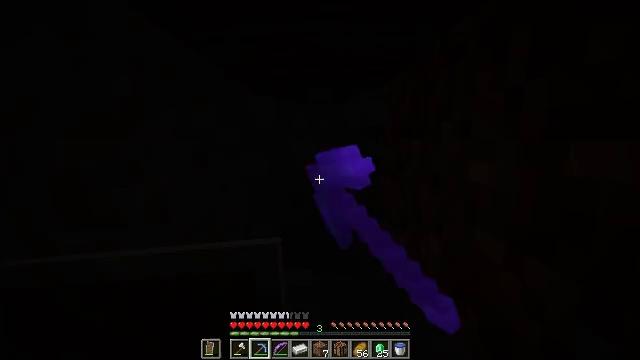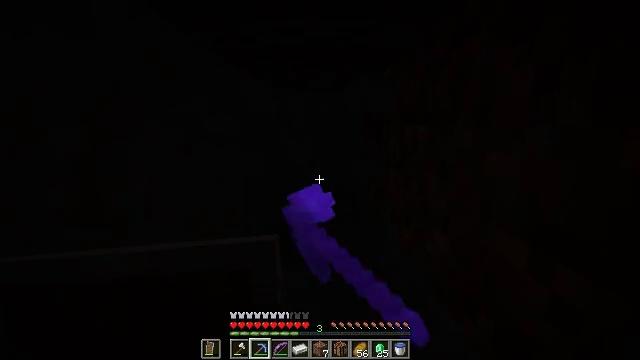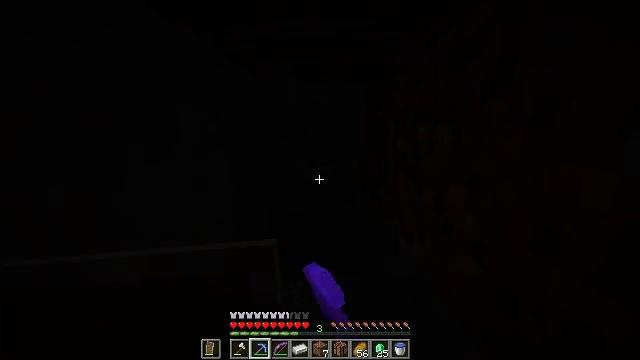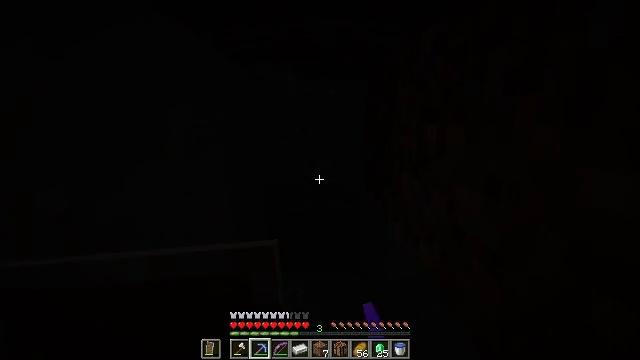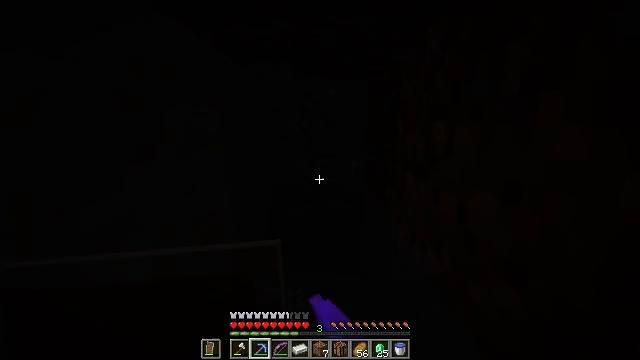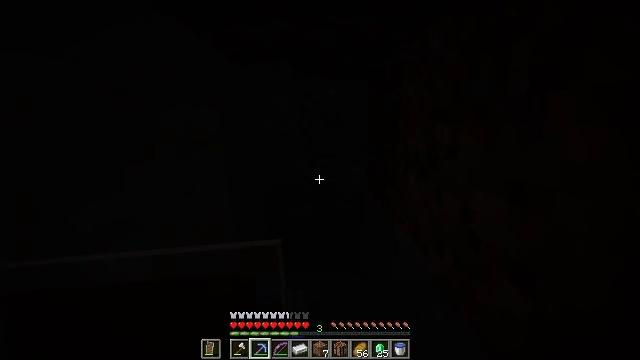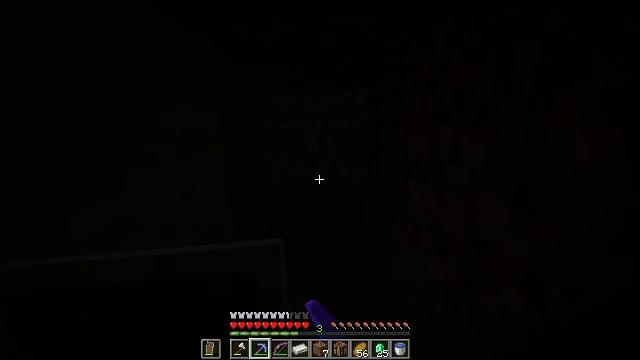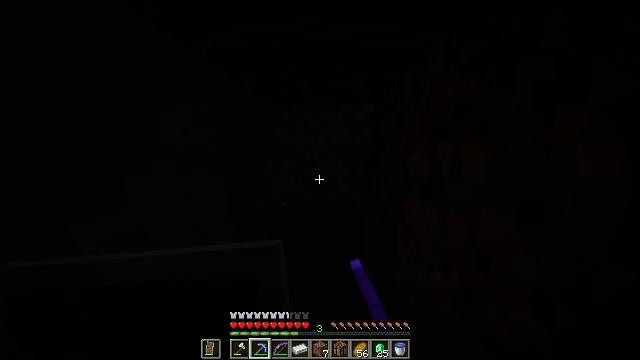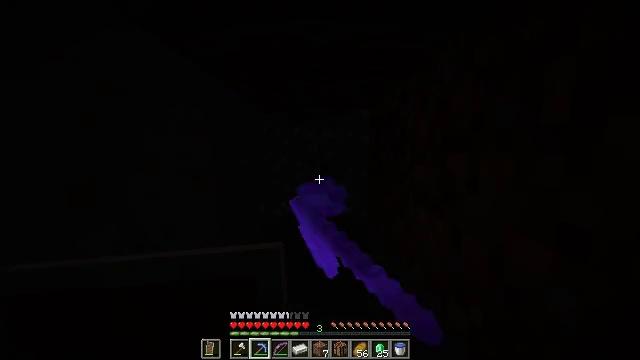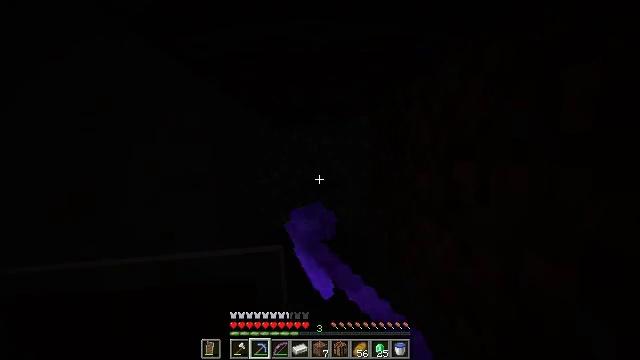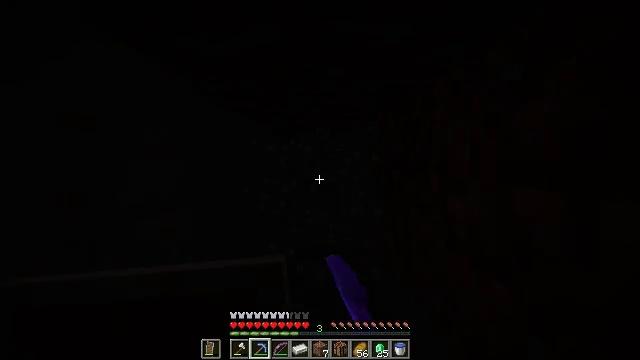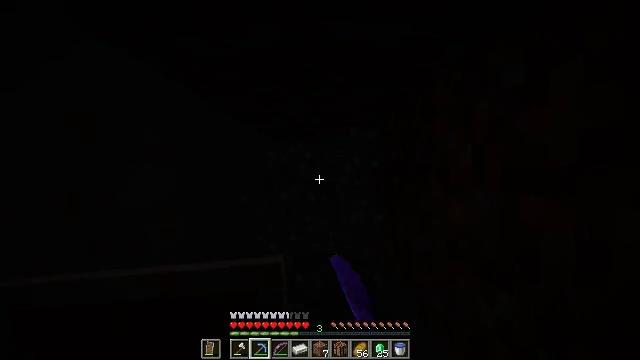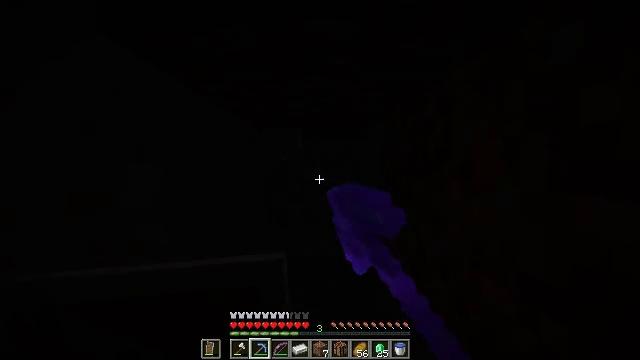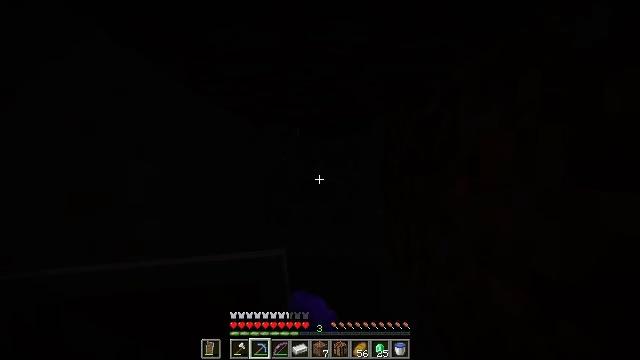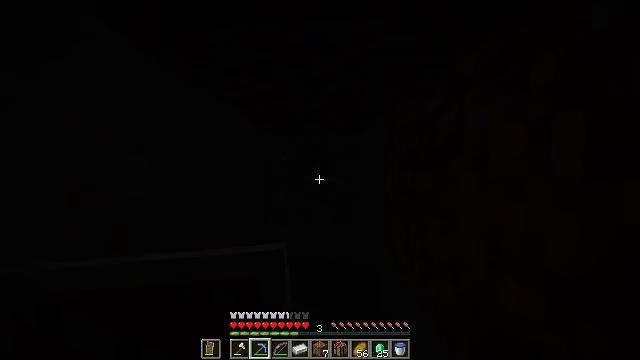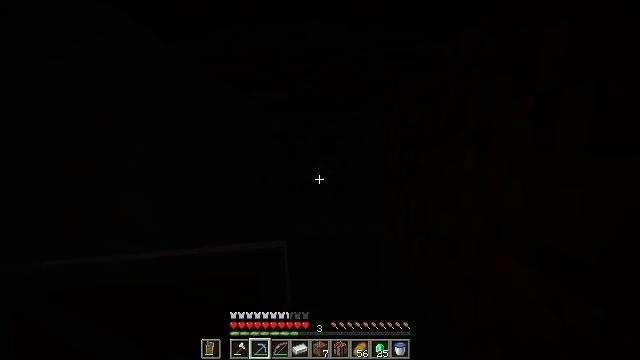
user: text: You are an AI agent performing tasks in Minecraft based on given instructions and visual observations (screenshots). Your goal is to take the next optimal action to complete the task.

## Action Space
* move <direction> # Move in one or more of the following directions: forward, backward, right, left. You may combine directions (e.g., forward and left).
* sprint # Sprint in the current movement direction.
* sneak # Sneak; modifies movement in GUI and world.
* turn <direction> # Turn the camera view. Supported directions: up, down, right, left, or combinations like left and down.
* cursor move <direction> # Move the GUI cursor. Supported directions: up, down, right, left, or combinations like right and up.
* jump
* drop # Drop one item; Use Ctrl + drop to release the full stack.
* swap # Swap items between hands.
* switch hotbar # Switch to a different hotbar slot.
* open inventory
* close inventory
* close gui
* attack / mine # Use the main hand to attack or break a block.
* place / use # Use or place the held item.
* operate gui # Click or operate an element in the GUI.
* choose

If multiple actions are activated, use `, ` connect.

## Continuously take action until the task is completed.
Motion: motion action
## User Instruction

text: Mine the diorite underground.
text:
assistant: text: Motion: move forward, turn down, attack / mine
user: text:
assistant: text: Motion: turn down, attack / mine
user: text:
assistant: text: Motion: attack / mine
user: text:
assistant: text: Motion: attack / mine
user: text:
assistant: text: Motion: attack / mine
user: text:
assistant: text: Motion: turn up, attack / mine
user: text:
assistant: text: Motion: turn up, attack / mine
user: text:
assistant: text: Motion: move forward, turn up, attack / mine
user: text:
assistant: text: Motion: move forward, turn up, attack / mine
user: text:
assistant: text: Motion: move forward, turn up, attack / mine
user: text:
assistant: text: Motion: turn up, attack / mine
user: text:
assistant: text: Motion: attack / mine
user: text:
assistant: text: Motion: attack / mine
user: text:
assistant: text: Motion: attack / mine
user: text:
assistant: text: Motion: turn down, attack / mine
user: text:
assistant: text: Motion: turn down, attack / mine
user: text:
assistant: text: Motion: turn down, attack / mine
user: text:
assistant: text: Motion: turn down, attack / mine
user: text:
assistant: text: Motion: turn down, attack / mine
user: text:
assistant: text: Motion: attack / mine
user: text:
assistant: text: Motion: attack / mine